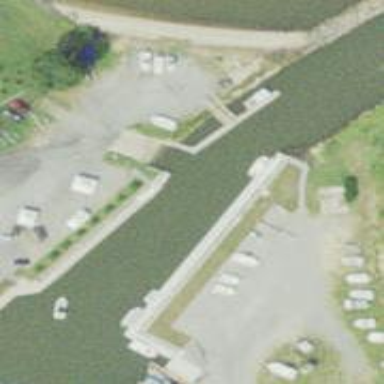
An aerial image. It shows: Slipway on leisure land.